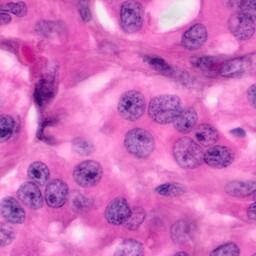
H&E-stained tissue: Pancreatic